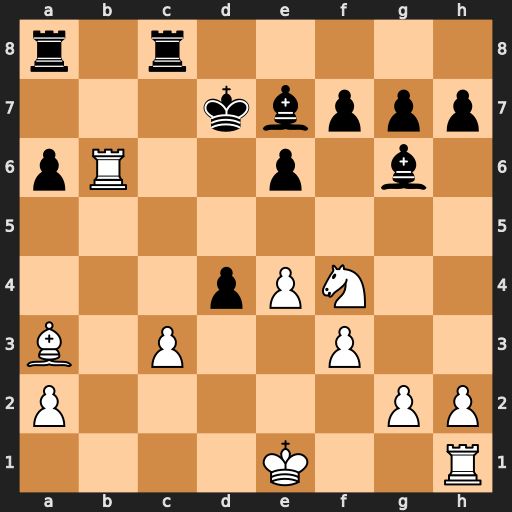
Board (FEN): r1r5/3kbppp/pR2p1b1/8/3pPN2/B1P2P2/P5PP/4K2R
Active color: w
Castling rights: K
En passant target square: -
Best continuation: Rb7+ Rc7 Rxc7+ Kxc7 Bxe7